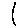
Label: line